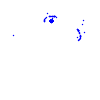
Particle: kaon